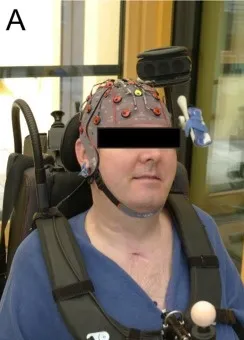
End user 5 during testing of the prototype. (A) depicts the user wearing a medium sized electrode cap with the gel-based electrodes.
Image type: medical_photograph (skin_photograph)